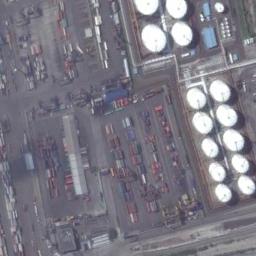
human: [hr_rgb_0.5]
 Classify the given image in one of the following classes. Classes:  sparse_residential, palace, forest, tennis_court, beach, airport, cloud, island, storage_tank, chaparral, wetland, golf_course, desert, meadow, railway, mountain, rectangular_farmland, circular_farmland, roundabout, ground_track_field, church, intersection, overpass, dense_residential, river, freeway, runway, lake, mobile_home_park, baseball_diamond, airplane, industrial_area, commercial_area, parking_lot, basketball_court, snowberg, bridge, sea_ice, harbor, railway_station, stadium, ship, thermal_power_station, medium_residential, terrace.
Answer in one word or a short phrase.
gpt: storage_tank